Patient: sex M, age 60
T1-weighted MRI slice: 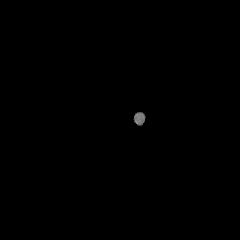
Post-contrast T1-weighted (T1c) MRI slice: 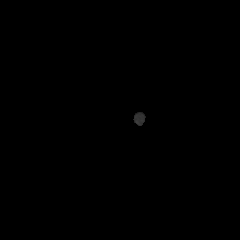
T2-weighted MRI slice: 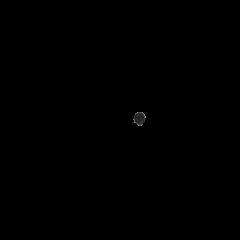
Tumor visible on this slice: no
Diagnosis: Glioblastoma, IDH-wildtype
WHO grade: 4